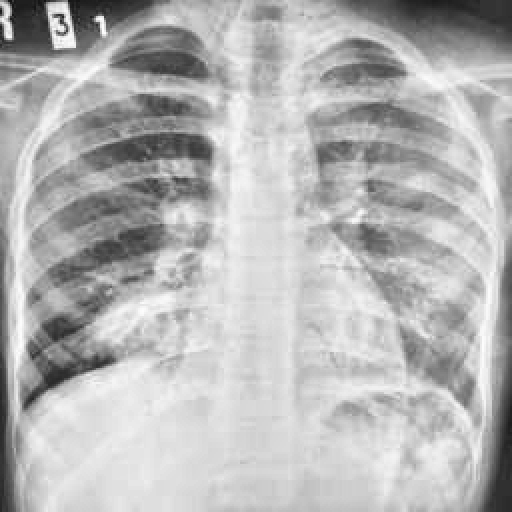
Finding: TUBERCULOSIS